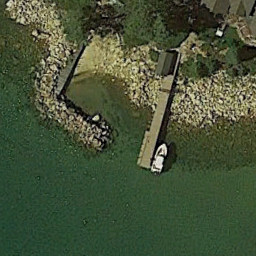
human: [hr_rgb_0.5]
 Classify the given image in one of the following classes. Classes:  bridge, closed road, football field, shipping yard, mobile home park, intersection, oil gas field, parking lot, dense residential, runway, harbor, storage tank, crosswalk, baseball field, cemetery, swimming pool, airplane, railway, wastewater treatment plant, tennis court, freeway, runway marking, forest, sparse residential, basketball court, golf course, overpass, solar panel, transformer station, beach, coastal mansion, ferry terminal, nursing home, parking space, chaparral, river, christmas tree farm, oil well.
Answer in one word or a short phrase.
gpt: ferry terminal